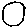
Label: moon